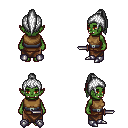
a pixel art fantasy rpg character, female body template, orc, green skin, leather chest armor, robe skirt, white long topknot hairstyle, metal boots, dagger, four views (front, back, left, right), 2x2 character sprite sheet, small pixel art, hard edges, no anti-aliasing